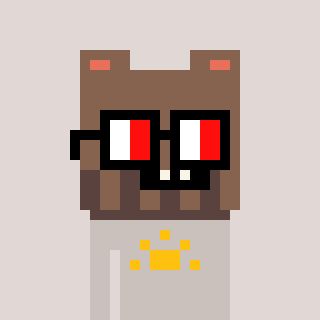
a pixel art character with square glasses with black frames and red eyes, a bear-shaped head and a foggrey-colored body on a warm background